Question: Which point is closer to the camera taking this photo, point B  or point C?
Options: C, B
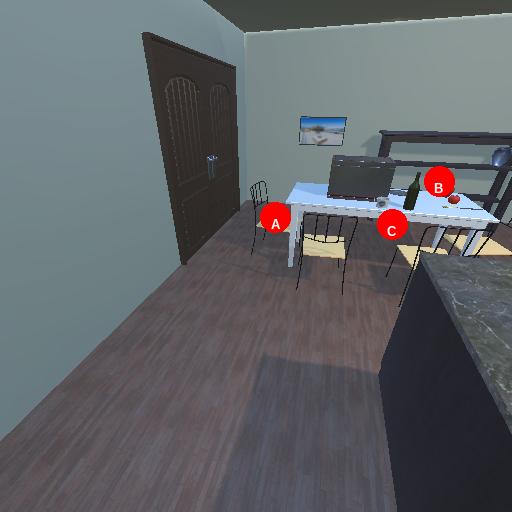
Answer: C